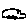
Label: car